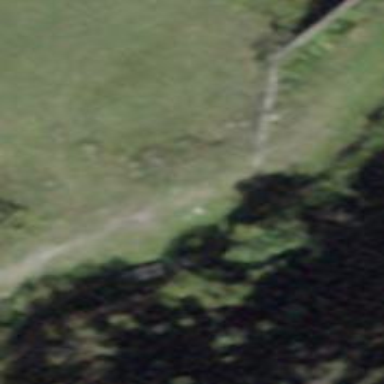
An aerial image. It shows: Brown bench in the vicinity.